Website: home-depot
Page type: customer-info-address
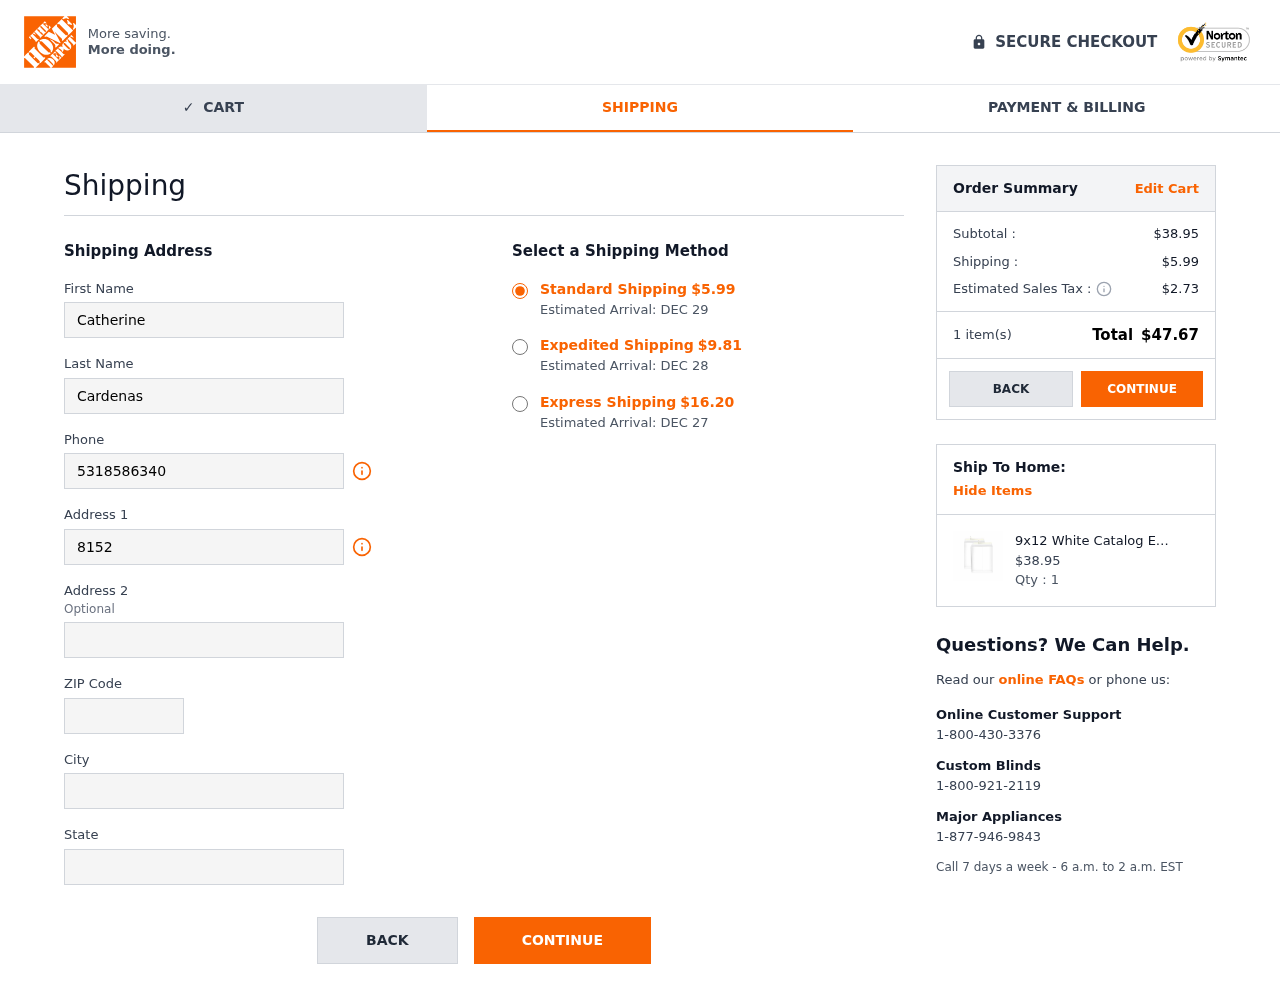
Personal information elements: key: PII_CITY
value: Rhondafurt
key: PII_FIRSTNAME
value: Catherine
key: PII_LASTNAME
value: Cardenas
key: PII_PHONE
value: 5318586340
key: PII_POSTCODE
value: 14072
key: PII_STATE
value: Pennsylvania
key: PII_STREET
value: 8152 Michael Plain
Product elements: key: PRODUCT1_NAME
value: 9x12 White Catalog Envelope, Peel & Seal
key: PRODUCT1_PRICE
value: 38.95
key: PRODUCT1_QUANTITY
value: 1
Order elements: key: ORDER_SHIPPING_COST
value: $5.99
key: ORDER_DELIVERY_DATE
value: Estimated Arrival: DEC 29
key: ORDER_SHIPPING_COST_EXPEDITED
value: $9.81
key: ORDER_DELIVERY_DATE_EXPEDITED
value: Estimated Arrival: DEC 28
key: ORDER_SHIPPING_COST_EXPRESS
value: $16.20
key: ORDER_DELIVERY_DATE_EXPRESS
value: Estimated Arrival: DEC 27
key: ORDER_SUBTOTAL
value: $38.95
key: ORDER_TAX
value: $2.73
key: ORDER_NUM_ITEMS
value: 1 item(s)
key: ORDER_TOTAL
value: $47.67